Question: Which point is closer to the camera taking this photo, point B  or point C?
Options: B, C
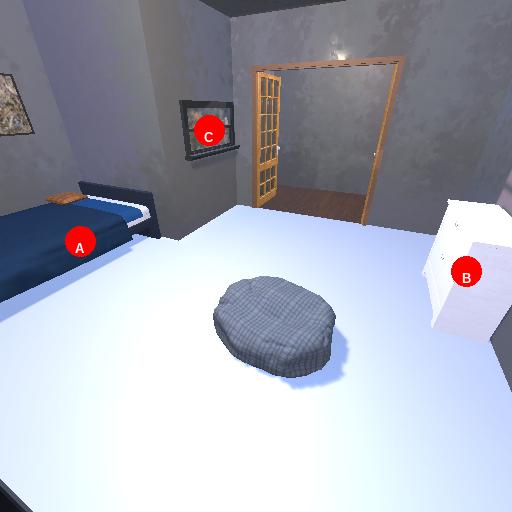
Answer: B